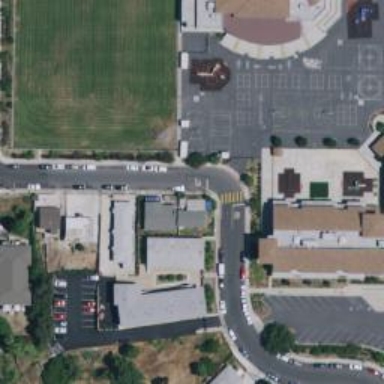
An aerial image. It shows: School.